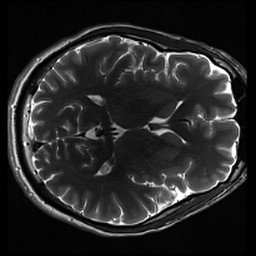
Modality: inplaneT2
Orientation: axial